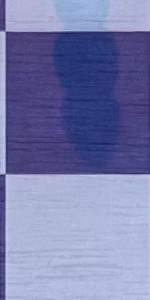
Label: Empty